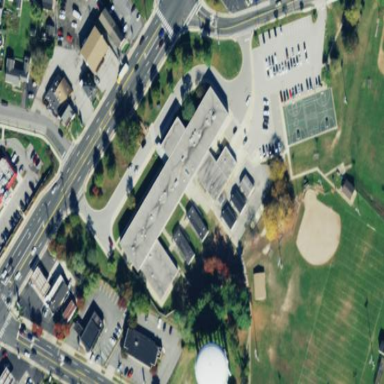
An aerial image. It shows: School building or complex.